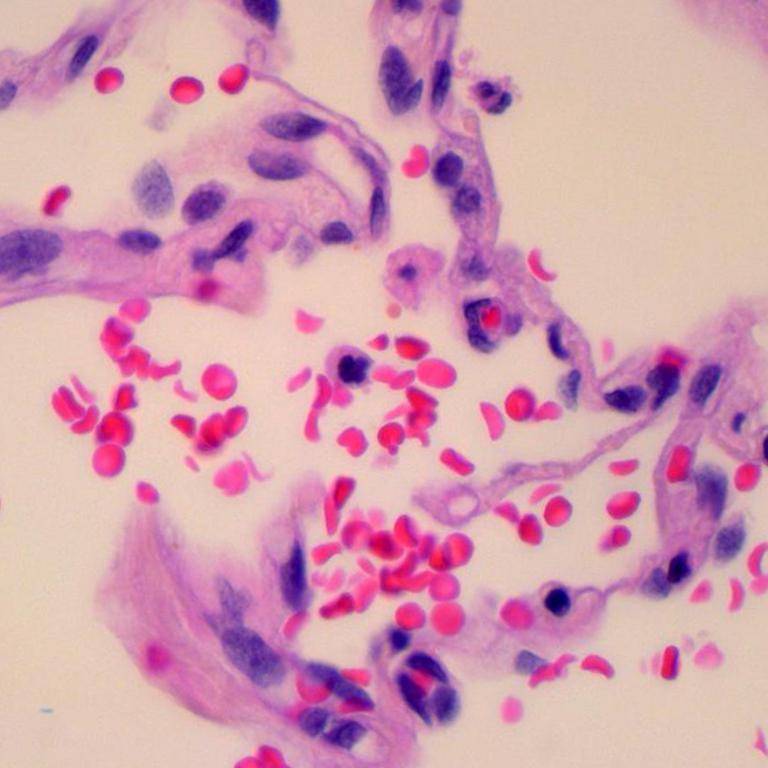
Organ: lung
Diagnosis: benign